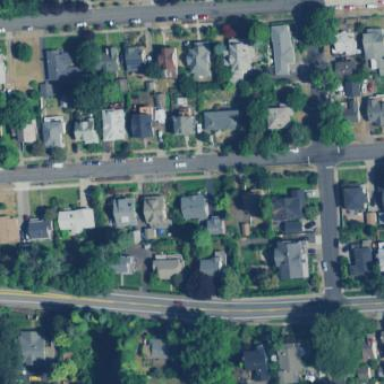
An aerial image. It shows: Single-family residential area.